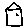
Label: house